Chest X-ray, PA view. Patient: 44 years old, sex F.
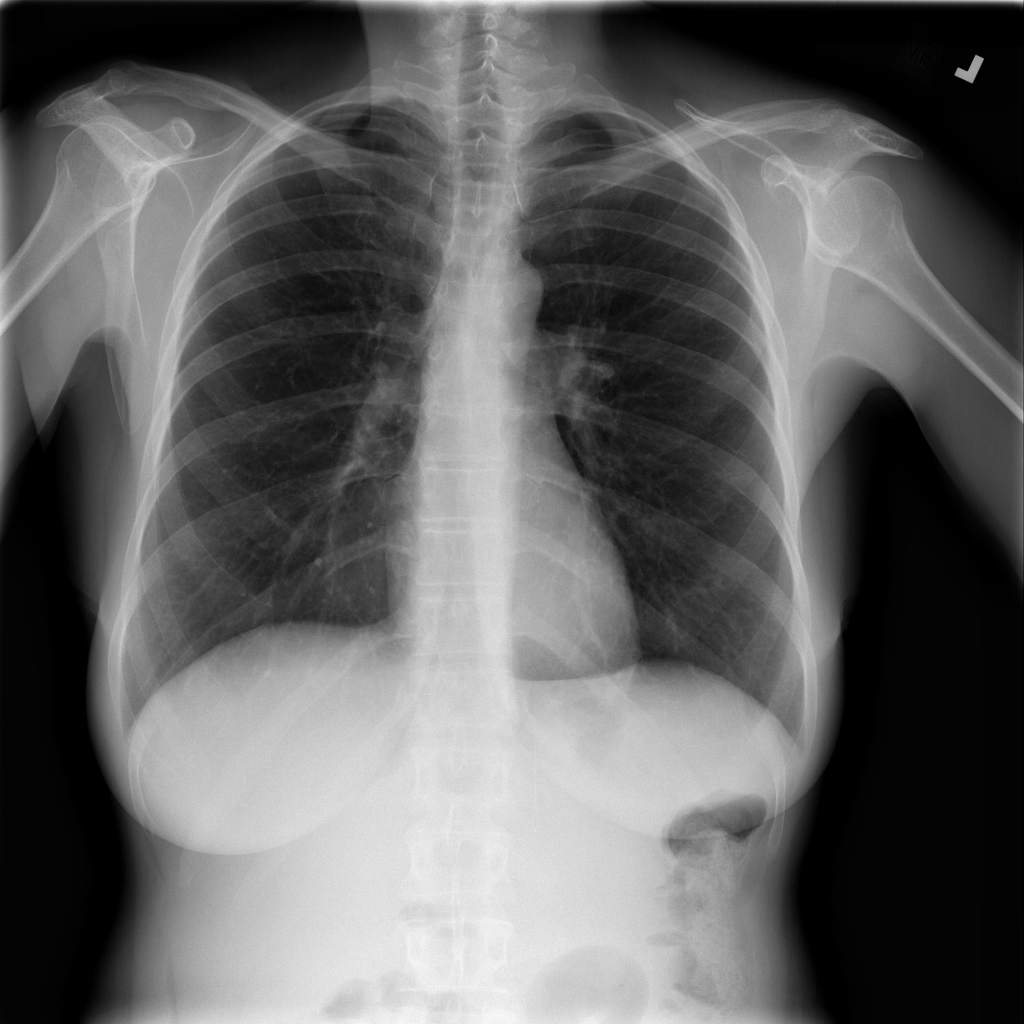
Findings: No Finding